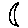
Label: moon